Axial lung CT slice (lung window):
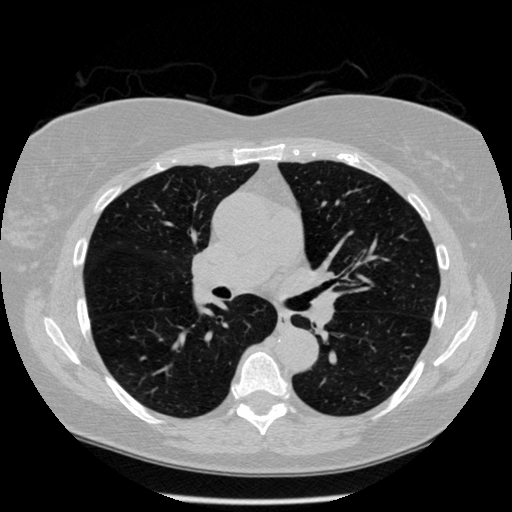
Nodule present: no